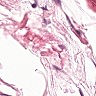
Metastatic tissue present: no